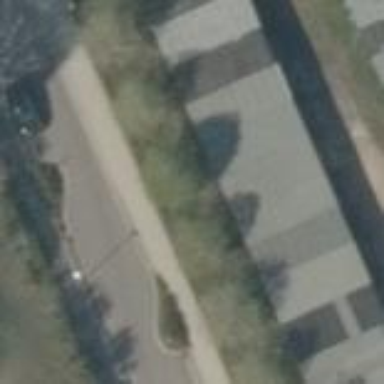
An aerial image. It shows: Group of garages.